Current action and preconditions to check: trajectory_clear

Your task: For each precondition in the list above, predict whether it will hold at this action.

Consider the current scene as observed from the mobile robot's camera, and analyze the predicted future states of all dynamic agents (e.g., people, animals, vehicles, or any moving entities) within the NEXT SECOND.

IMPORTANT: Only answer "very likely" if you are absolutely certain—based on strong, clear evidence—that a dynamic agent will violate the precondition in the predicted future state. Do NOT answer "very likely" for unlikely, ambiguous, or low-probability risks.

Ask yourself for each precondition: Is there a high probability, with clear and convincing evidence, that the predicted future states of any dynamic agent will interfere with the predicted future state of the currently executing action within the NEXT SECOND, causing that precondition to fail?

Assess the risk level based on these predictions. Use "likely" or "very likely" if motions create a clear risk of interference.

Use "neutral" or "improbable" if agents are nearby but their predicted paths are clearly diverging or non-conflicting.

Failure Risk Categories: "very improbable", "improbable", "neutral", "likely", "very likely"

Answer Format: Output ONLY the probability_of_failure value from these categories: "very improbable", "improbable", "neutral", "likely", "very likely"

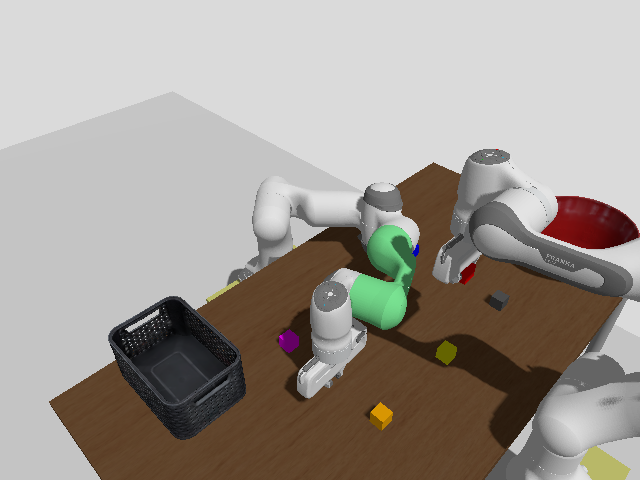

Answer: very improbable